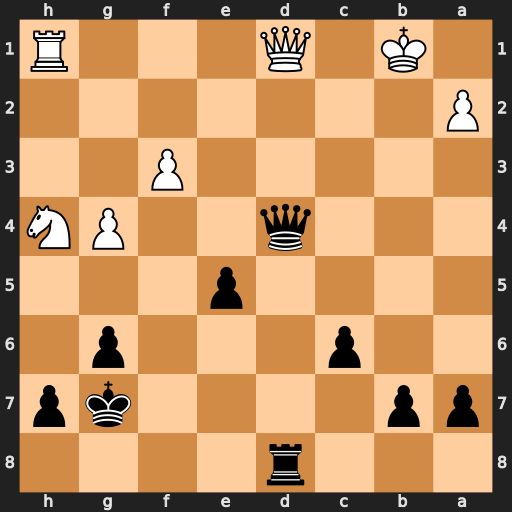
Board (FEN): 3r4/pp4kp/2p3p1/4p3/3q2PN/5P2/P7/1K1Q3R
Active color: b
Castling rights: -
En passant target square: -
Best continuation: Qxd1+ Rxd1 Rxd1+